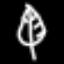
Label: leaf